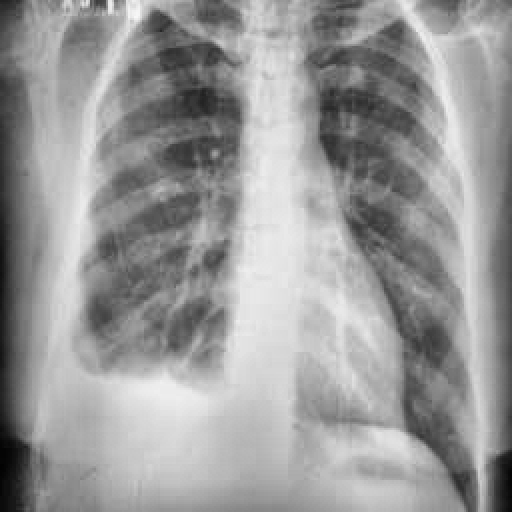
Finding: TUBERCULOSIS